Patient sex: M
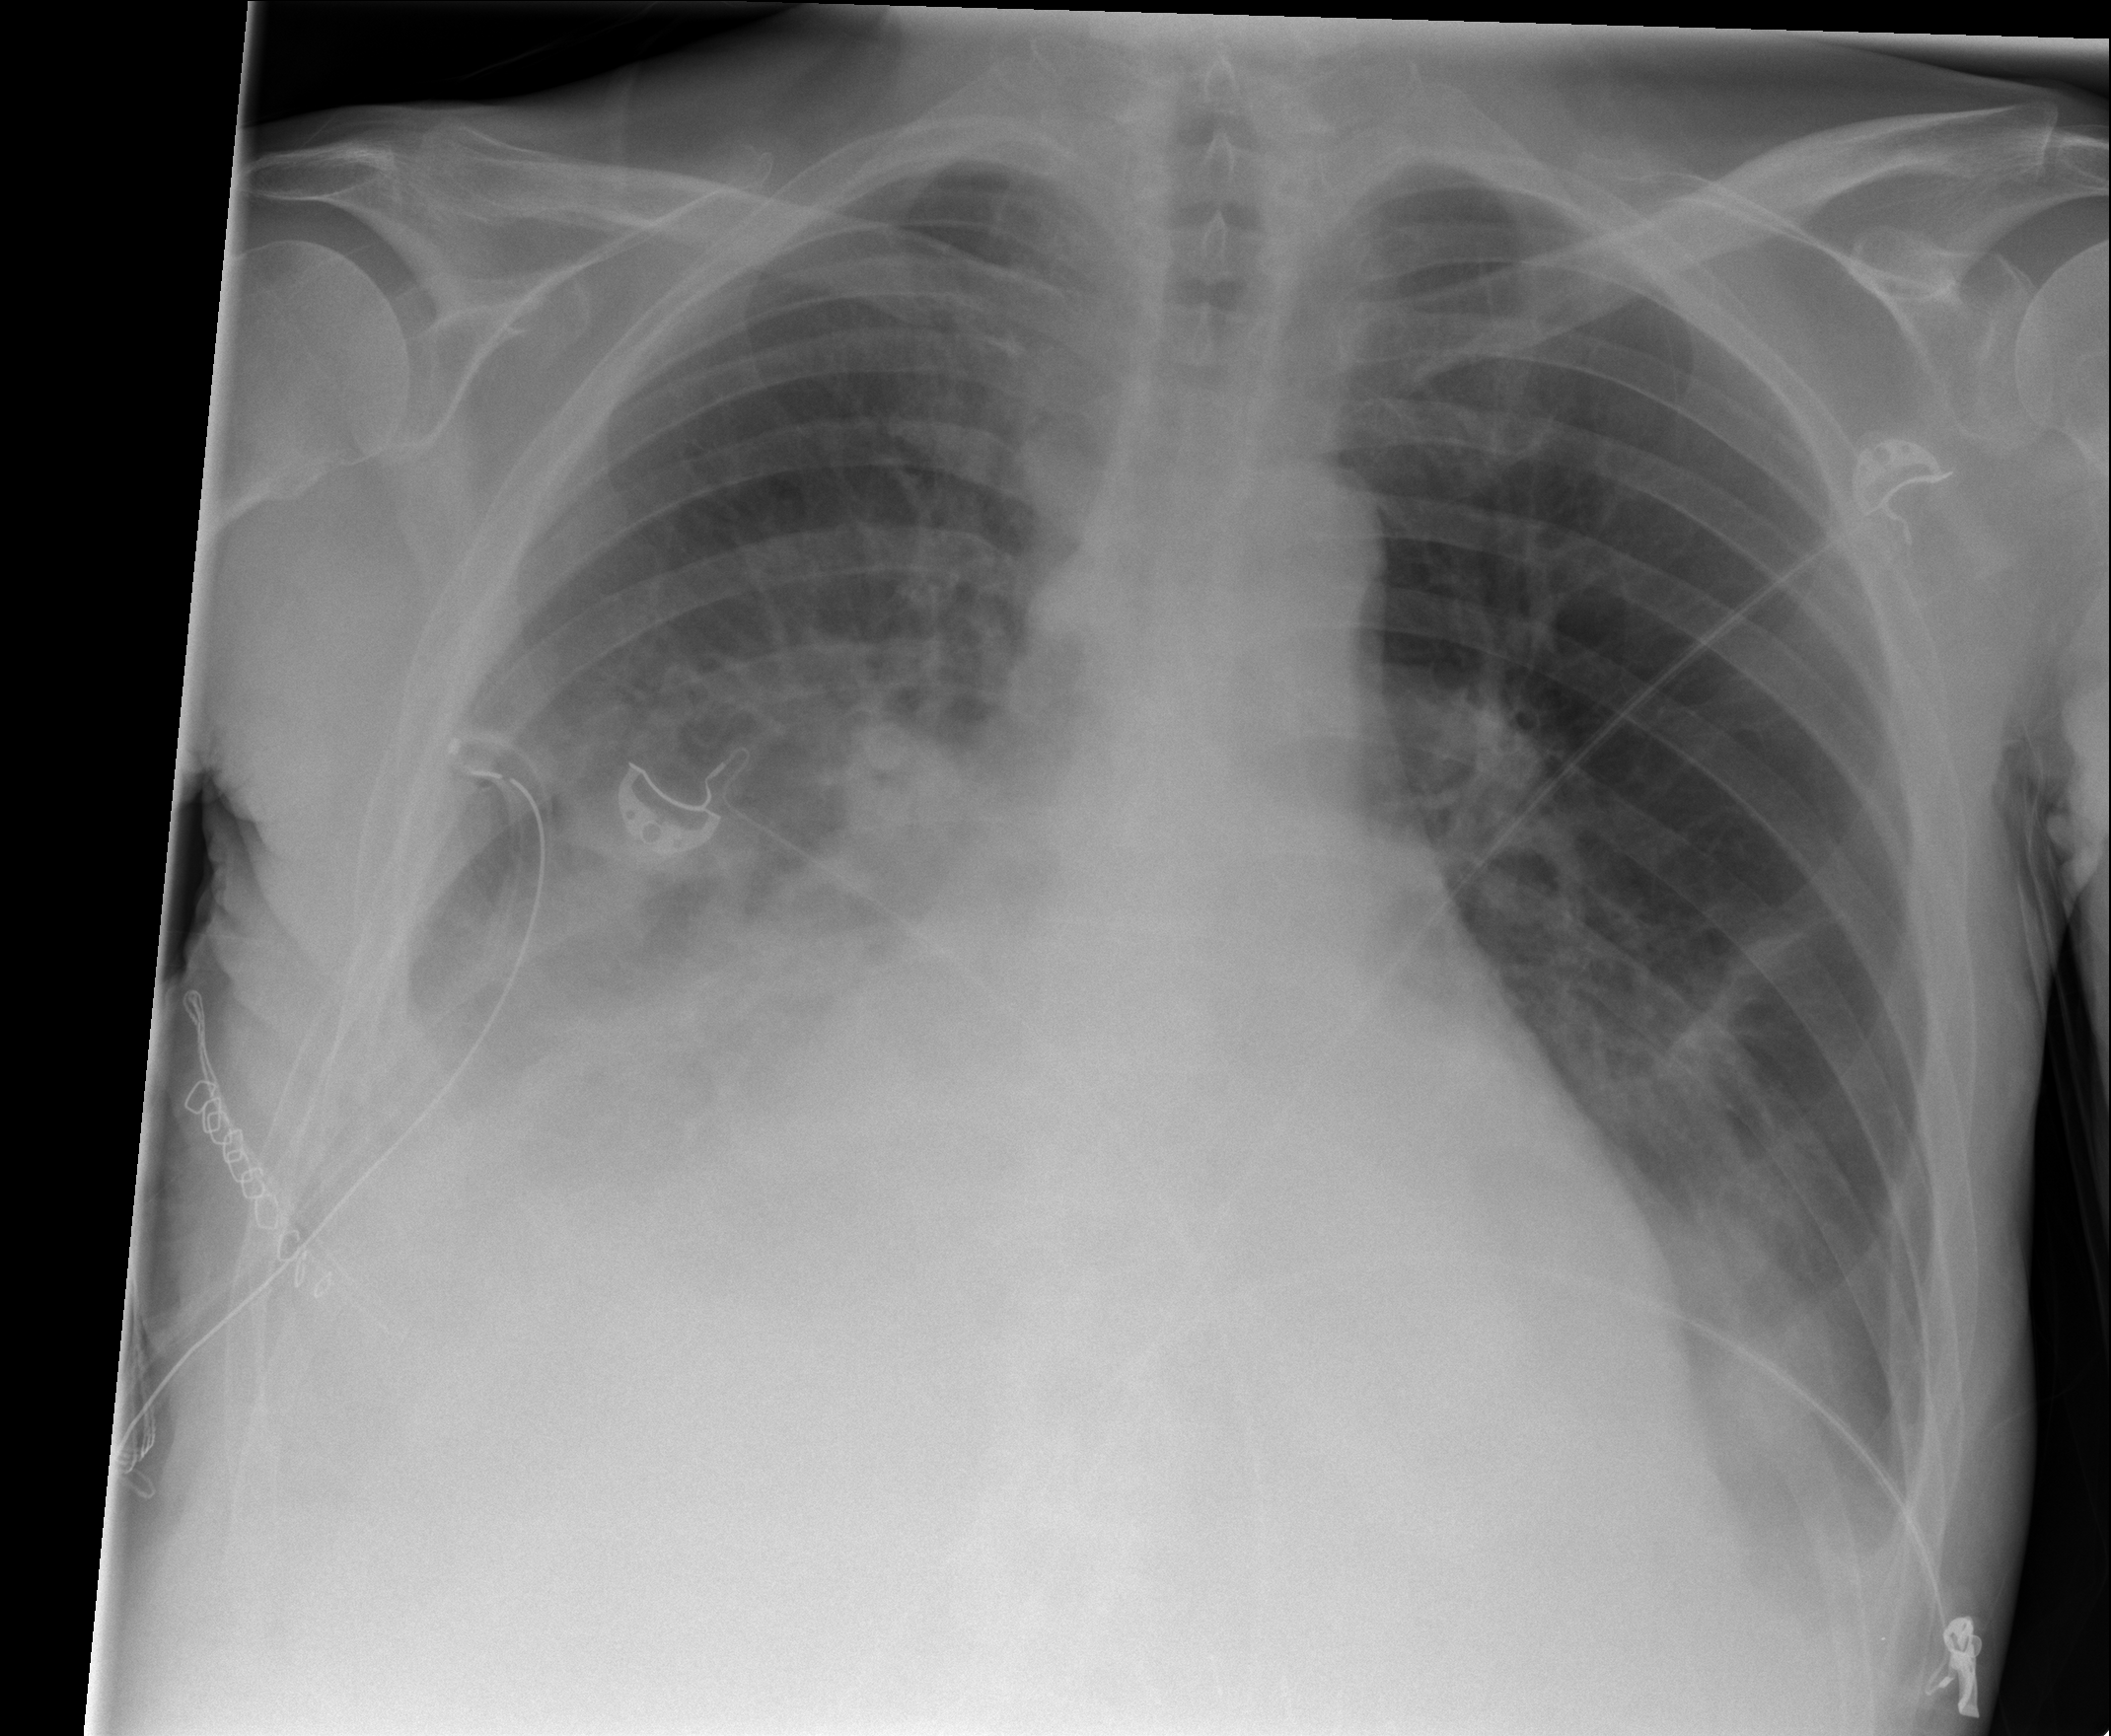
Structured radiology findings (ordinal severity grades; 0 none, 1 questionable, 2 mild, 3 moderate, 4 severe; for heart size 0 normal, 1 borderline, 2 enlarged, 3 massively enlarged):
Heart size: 2
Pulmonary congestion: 2
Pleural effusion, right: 3
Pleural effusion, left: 2
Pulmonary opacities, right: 0
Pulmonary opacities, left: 0
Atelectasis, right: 2
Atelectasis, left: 2